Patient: sex M, age 52
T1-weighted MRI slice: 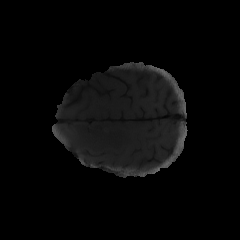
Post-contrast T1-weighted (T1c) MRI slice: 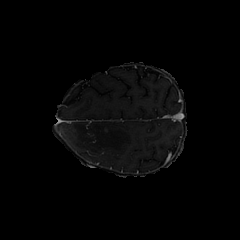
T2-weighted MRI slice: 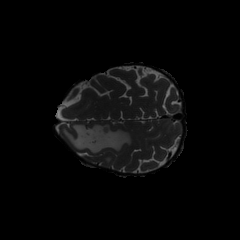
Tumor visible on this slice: yes
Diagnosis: Glioblastoma, IDH-wildtype
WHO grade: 4